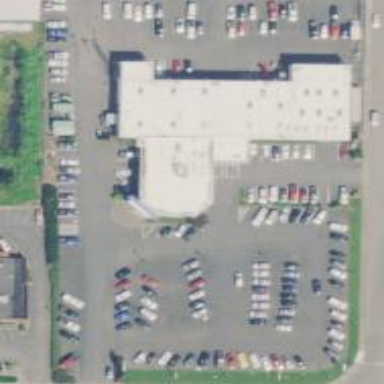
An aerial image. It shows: Shop that sells cars.